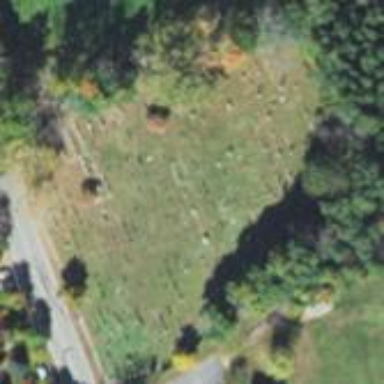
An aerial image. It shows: Cemetery.